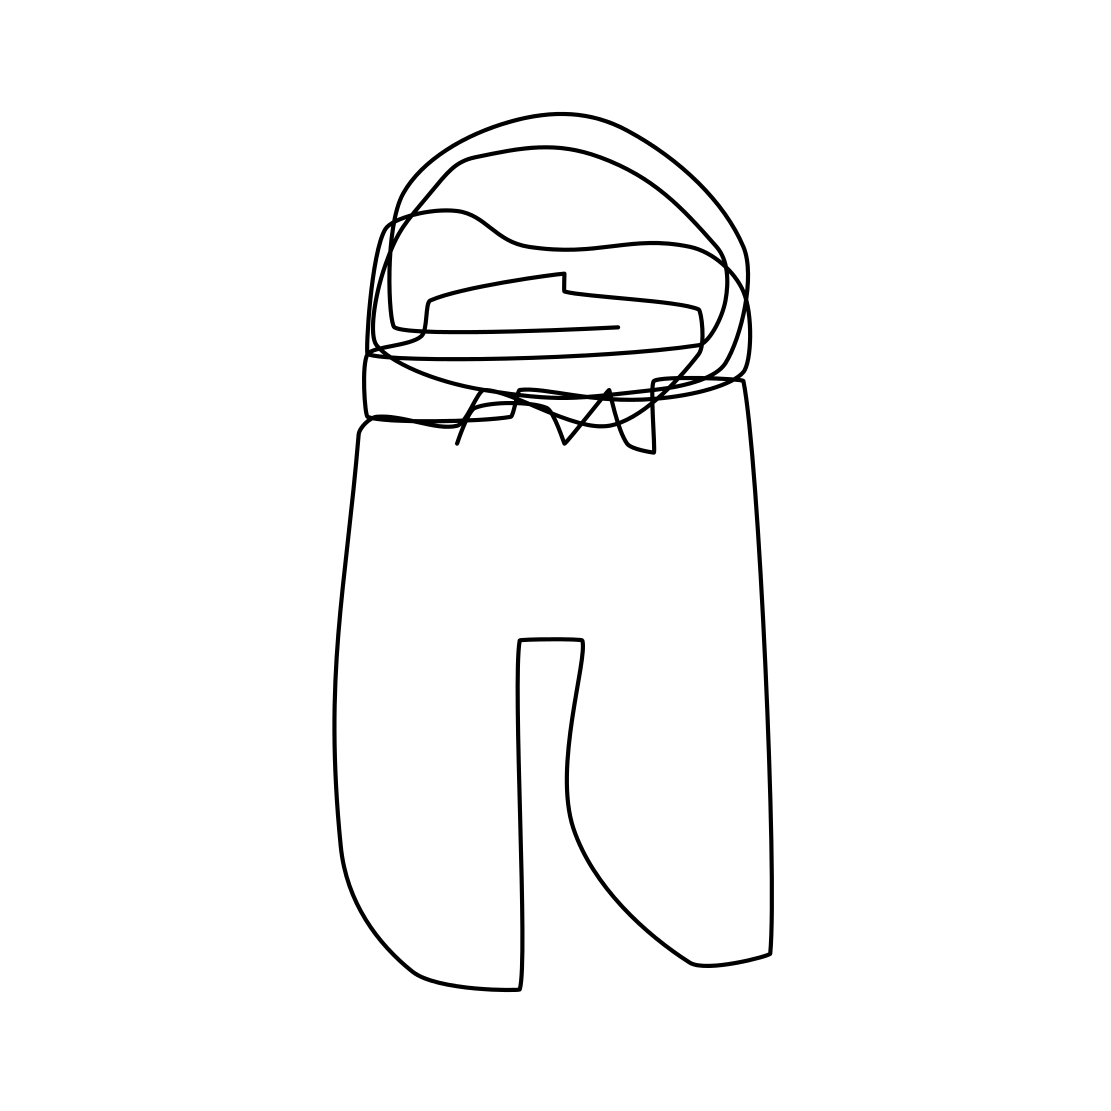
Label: tooth